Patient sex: F
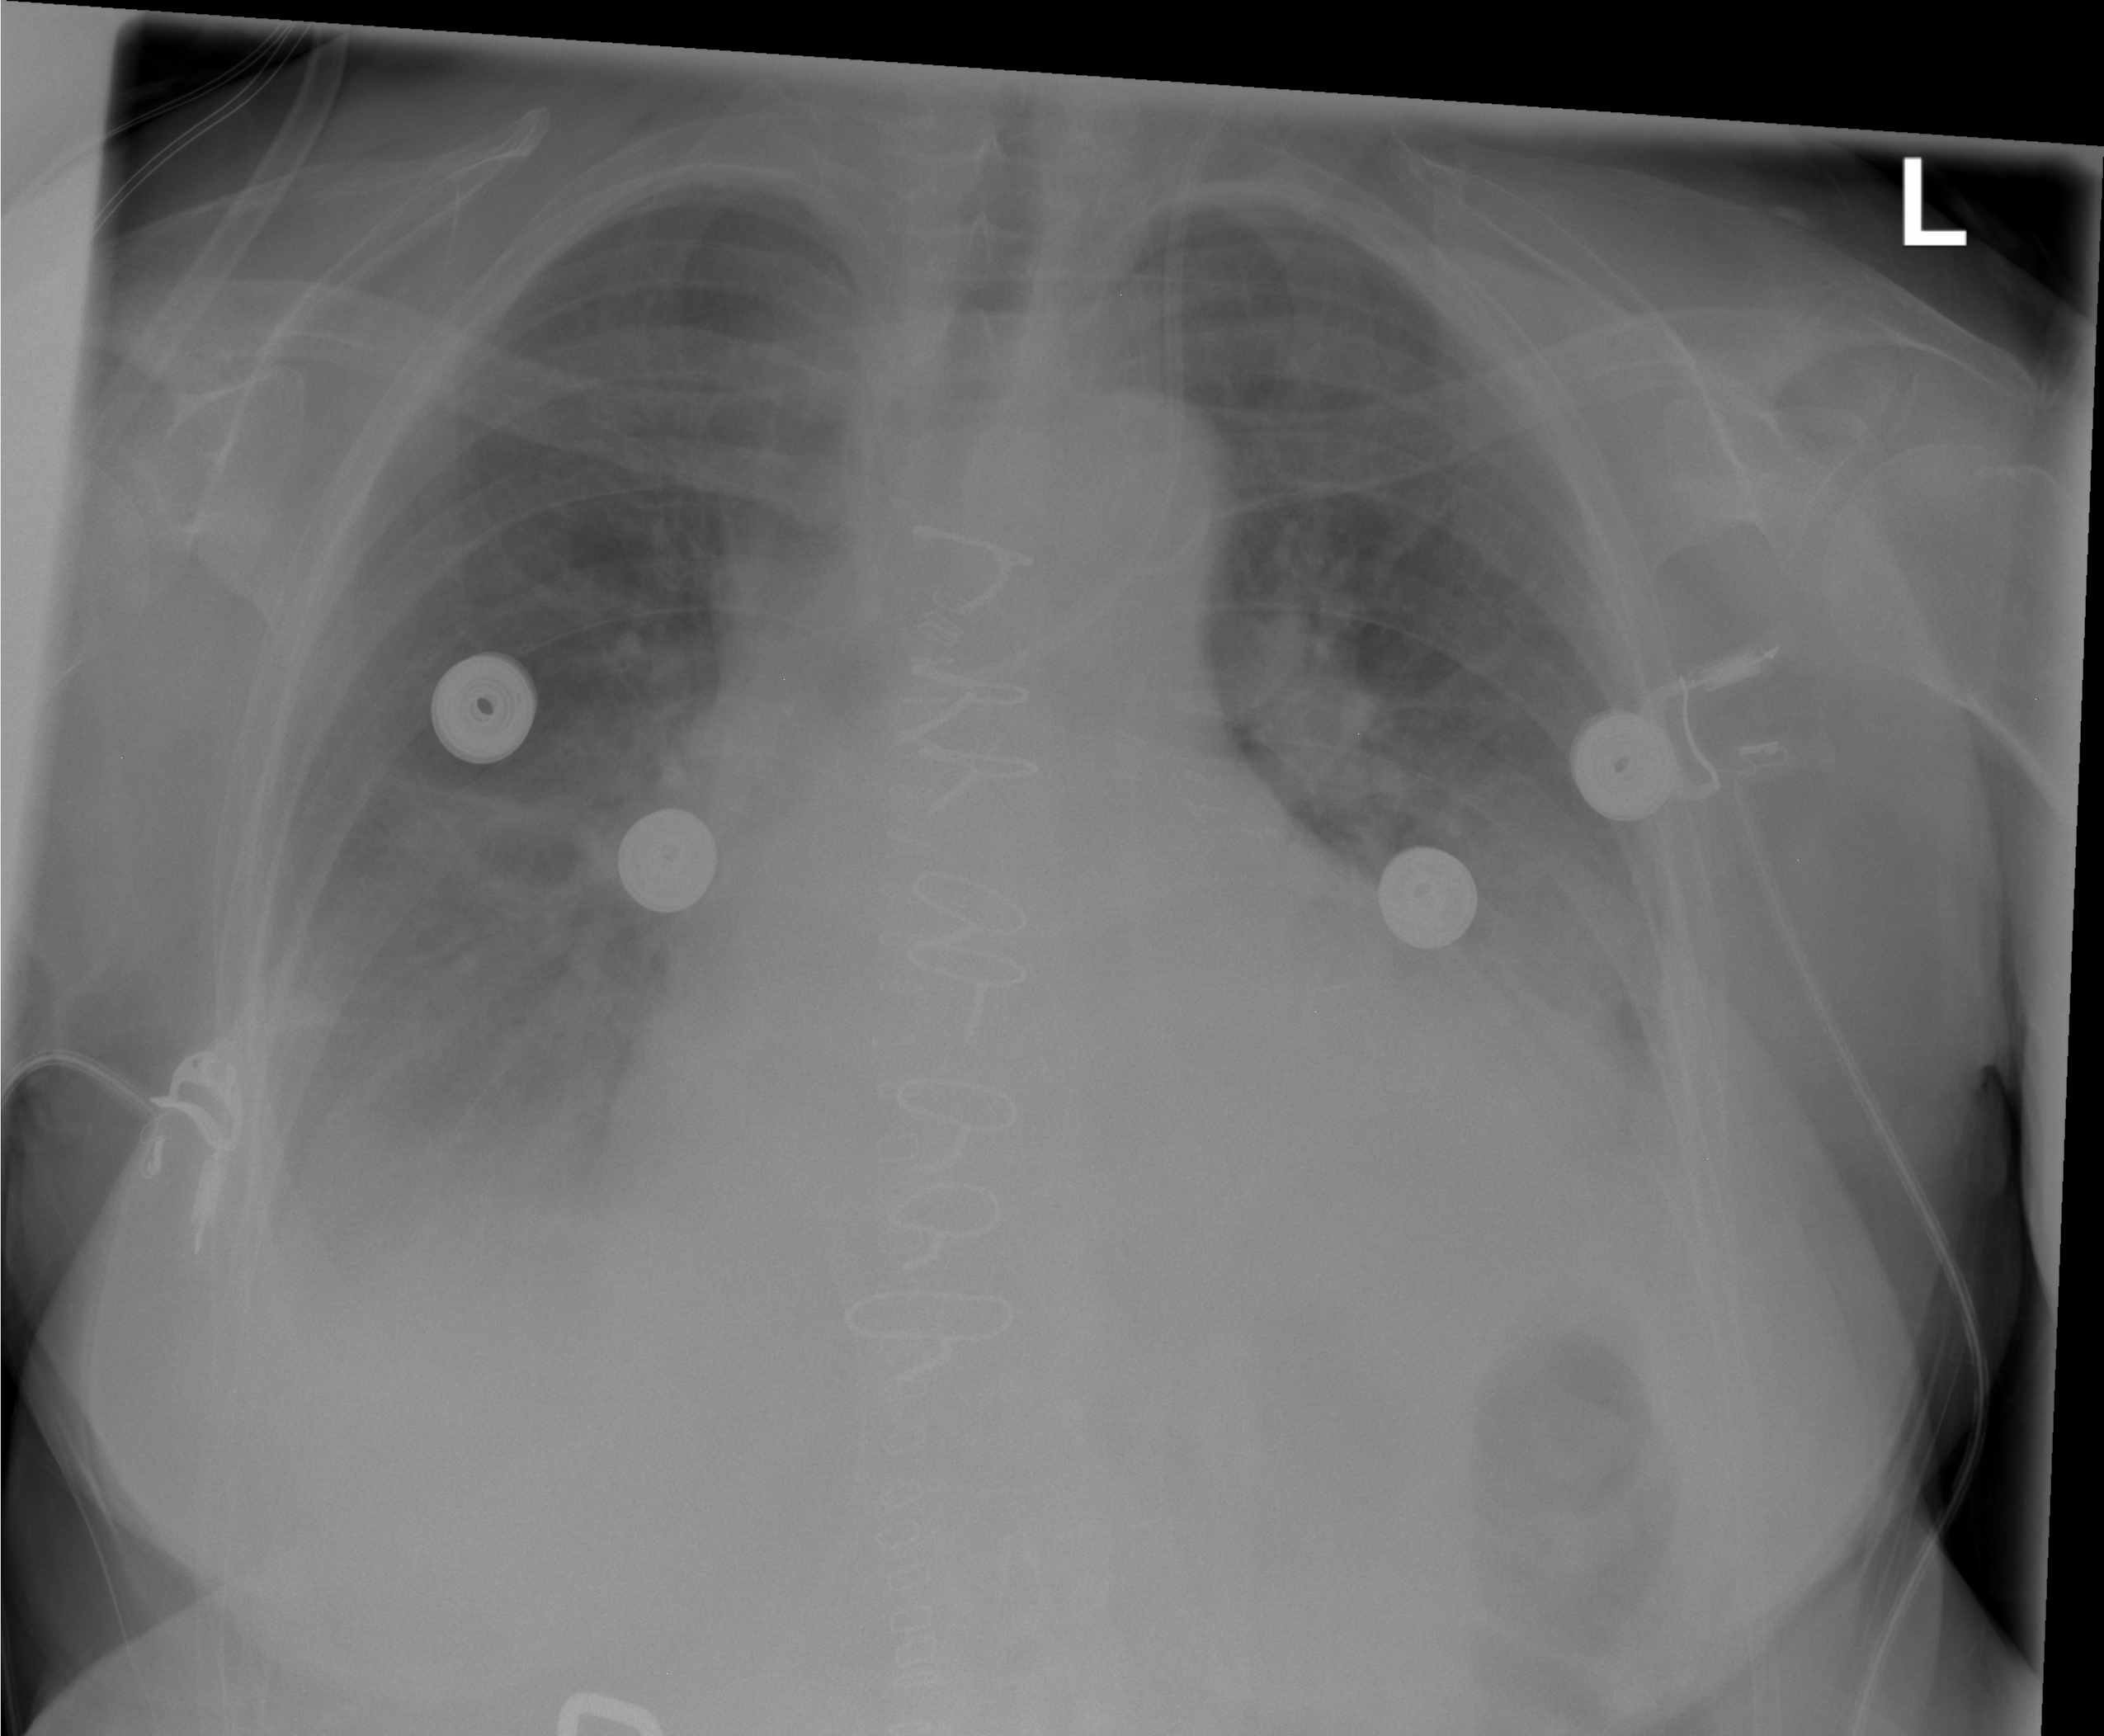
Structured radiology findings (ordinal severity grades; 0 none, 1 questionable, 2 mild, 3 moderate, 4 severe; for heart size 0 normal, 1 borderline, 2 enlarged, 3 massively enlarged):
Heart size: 2
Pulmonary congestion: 2
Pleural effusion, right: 2
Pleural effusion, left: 2
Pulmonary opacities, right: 0
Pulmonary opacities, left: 0
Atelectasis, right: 0
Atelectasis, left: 0